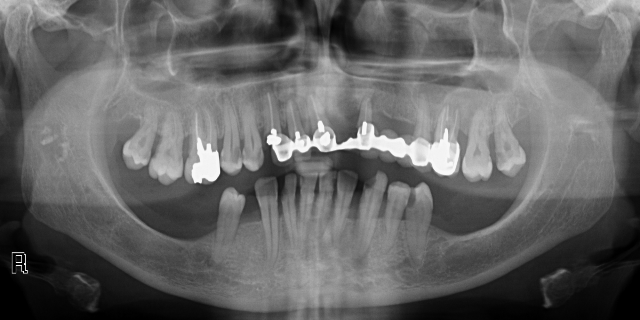
adult